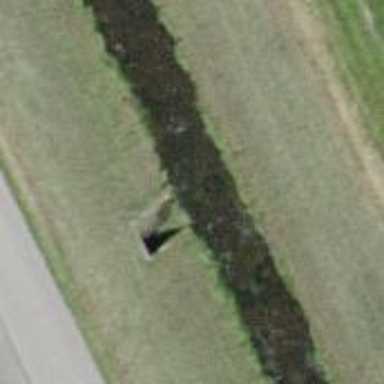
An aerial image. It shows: Ditch serving as waterway.